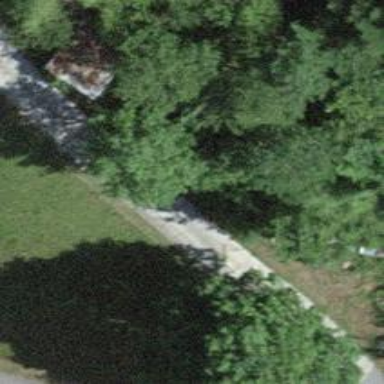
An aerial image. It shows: Well-maintained track road with grade 1 tracktype.